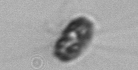
Label: Thalassiosira